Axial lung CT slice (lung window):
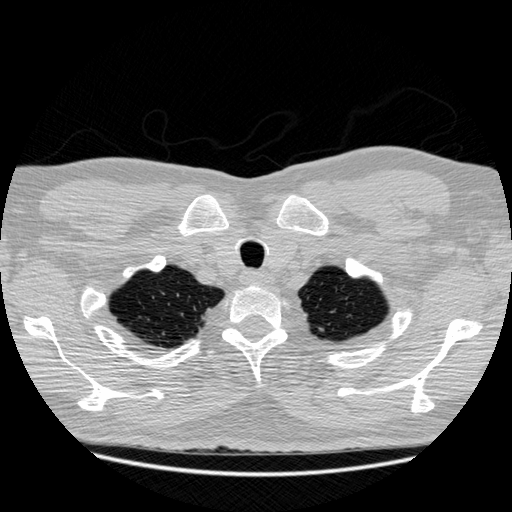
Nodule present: no